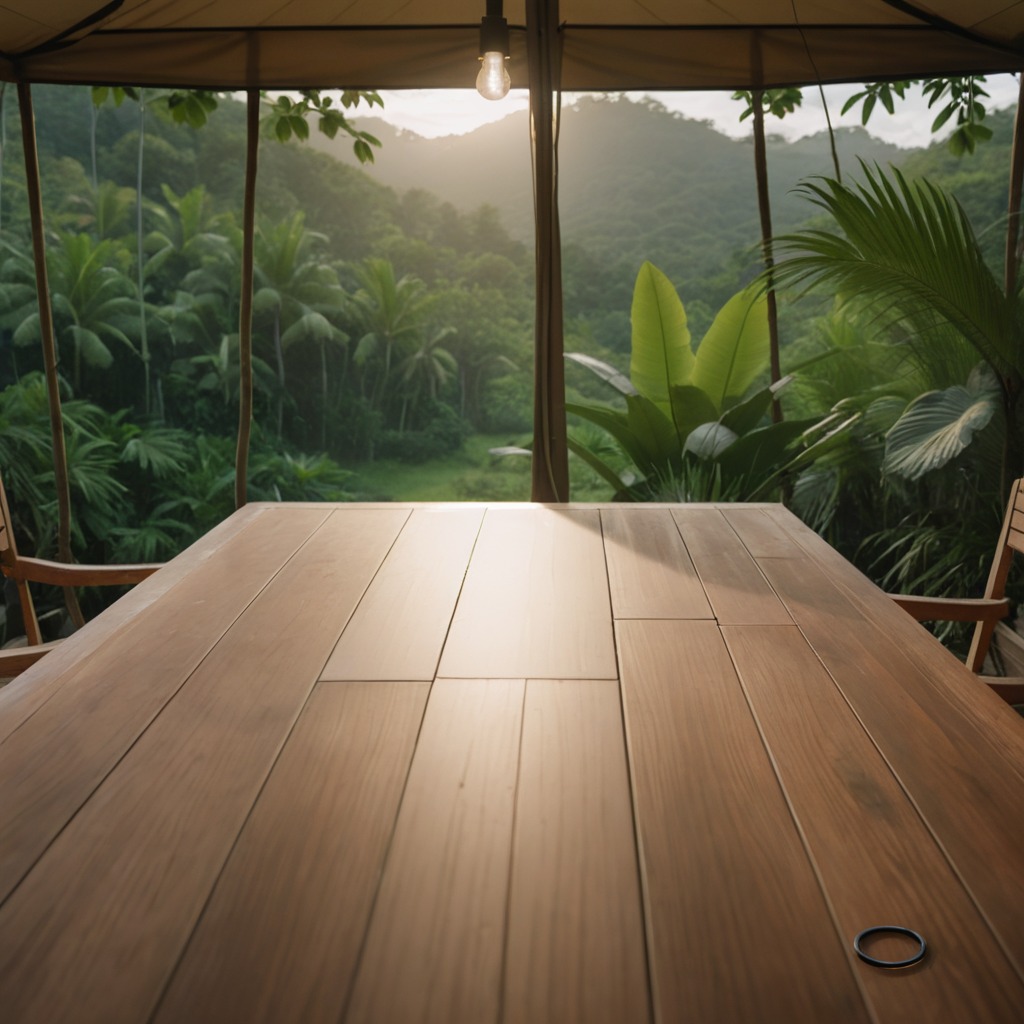
A rubber O-ring is lying on a wooden table inside a jungle field workshop tent humid ambient light worn but